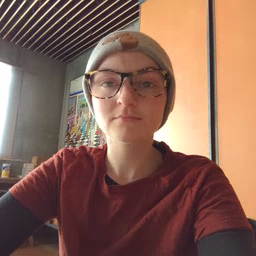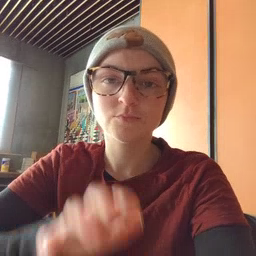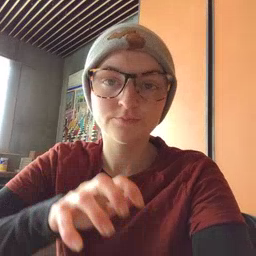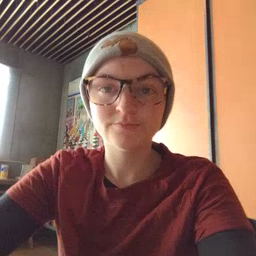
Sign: alligator